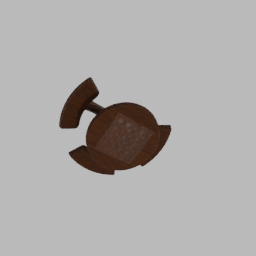
Label: furniture